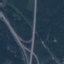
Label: Highway